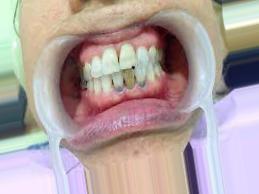
Condition: Tooth Discoloration